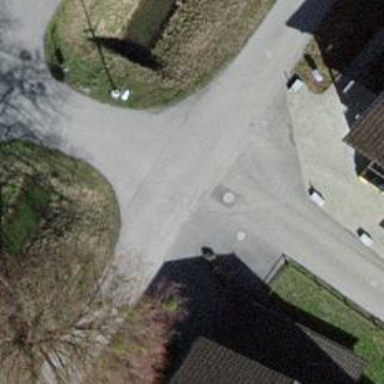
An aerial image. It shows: Unclassified road with asphalt surface.